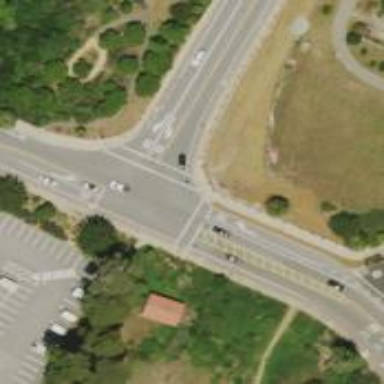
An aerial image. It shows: Uncontrolled zebra crossing on the road.